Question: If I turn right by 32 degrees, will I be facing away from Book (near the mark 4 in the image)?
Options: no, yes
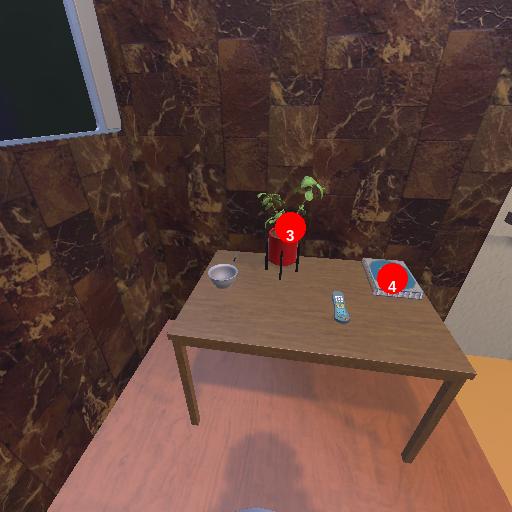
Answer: no